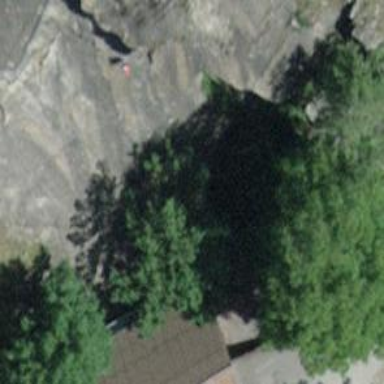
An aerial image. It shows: Crag climbing spot located at natural cliff.